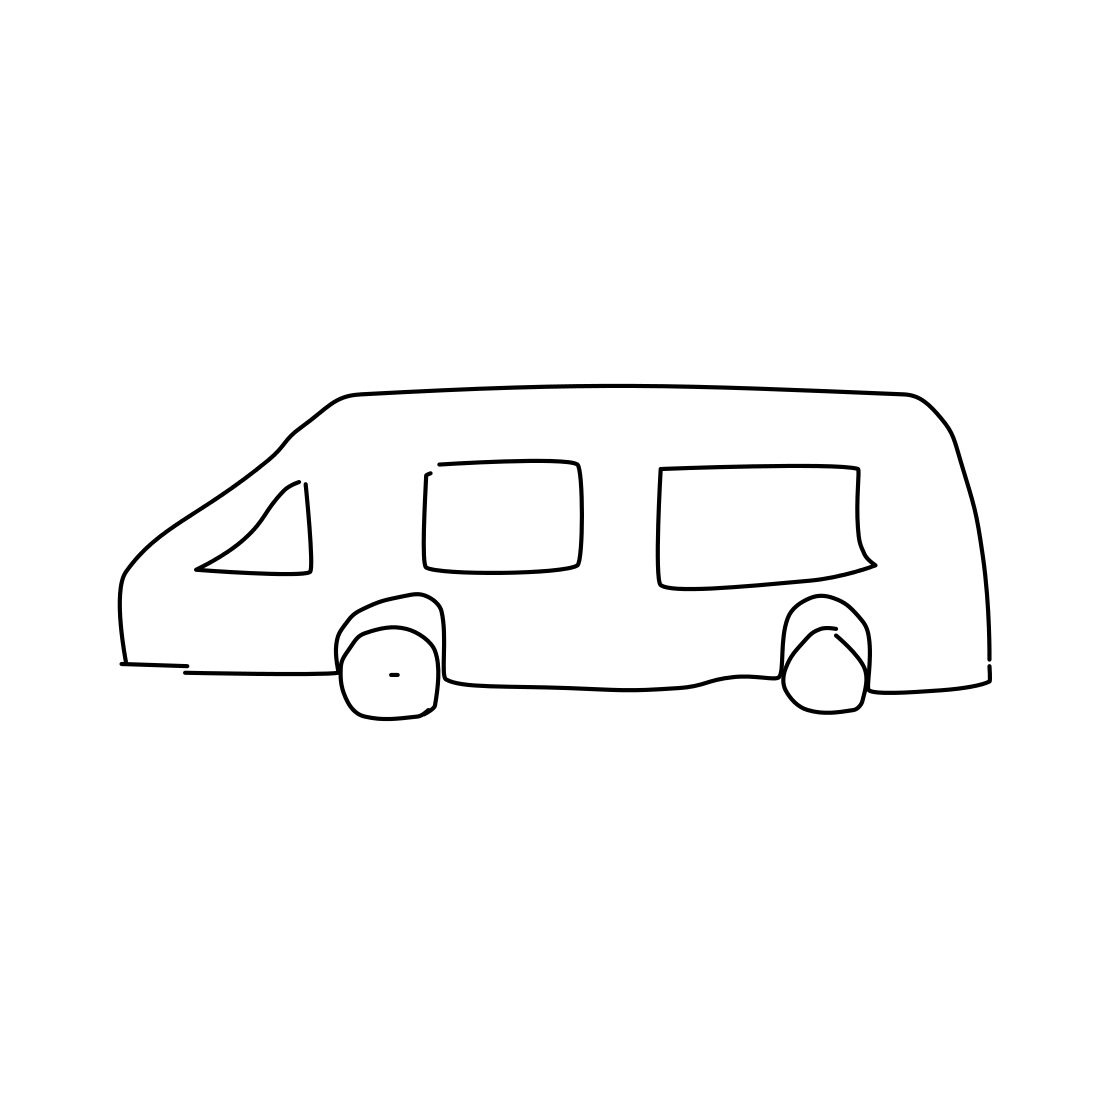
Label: van